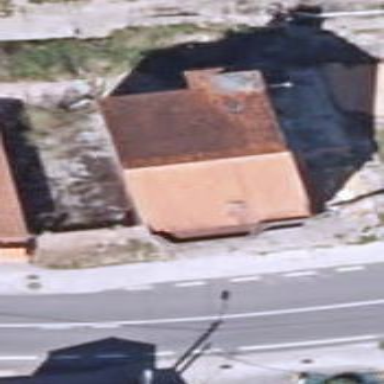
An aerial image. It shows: Simple house.